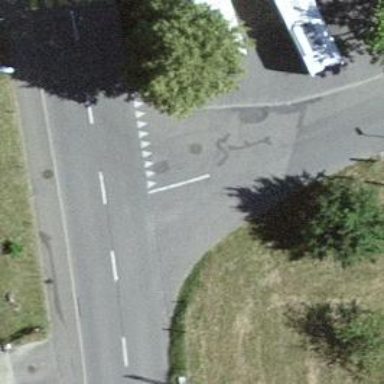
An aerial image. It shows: Road with "give way" sign.